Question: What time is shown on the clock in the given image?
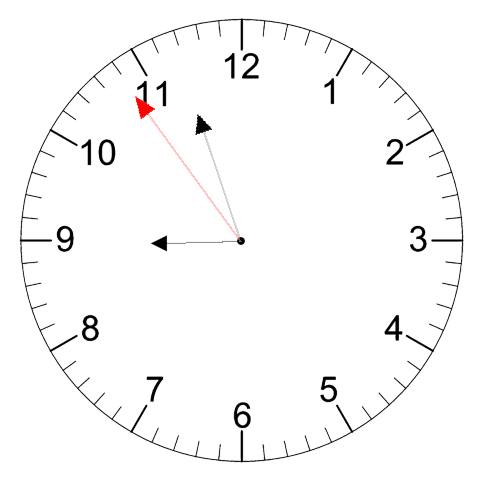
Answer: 08:56:54